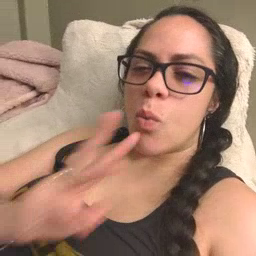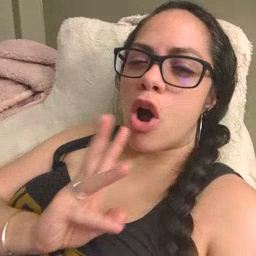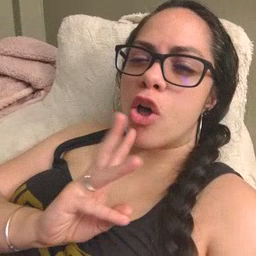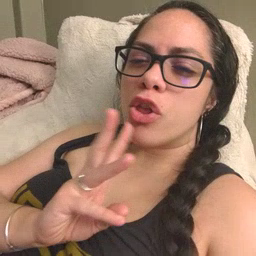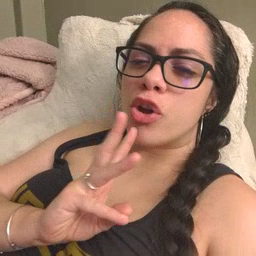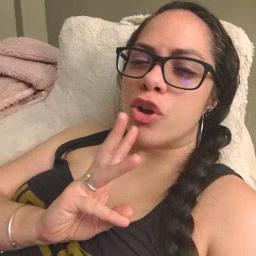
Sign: water